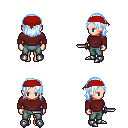
a pixel art fantasy rpg character, female body template, human, light skin, maroon long-sleeve shirt, teal pants, white cyan long bangs hairstyle, red bandana, metal boots, dagger, four views (front, back, left, right), 2x2 character sprite sheet, small pixel art, hard edges, no anti-aliasing